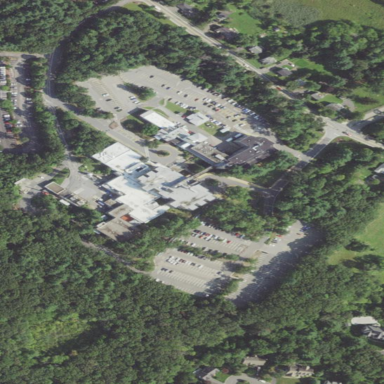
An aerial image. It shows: Hospital providing healthcare services.